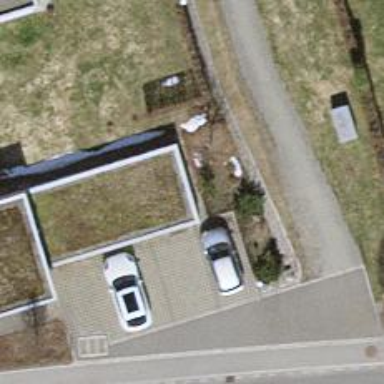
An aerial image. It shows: Parking aisle under tunnel.